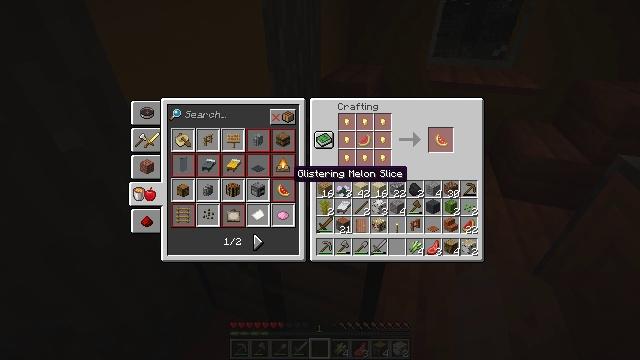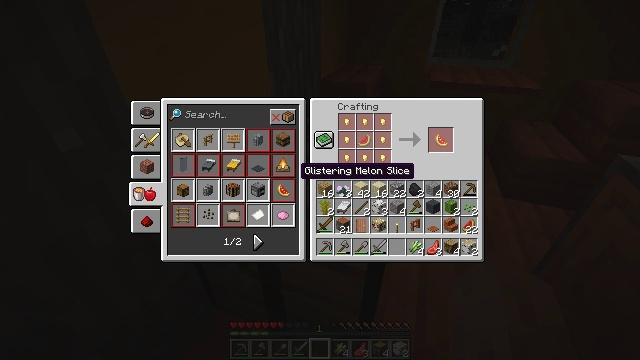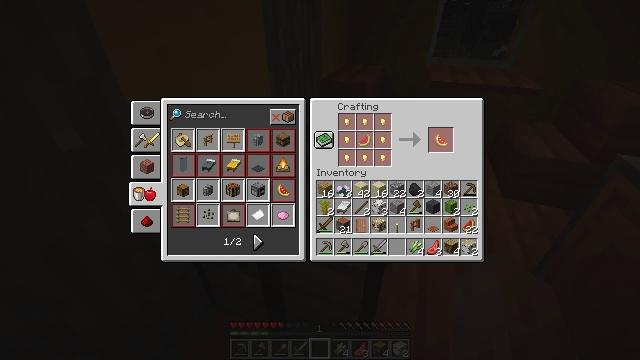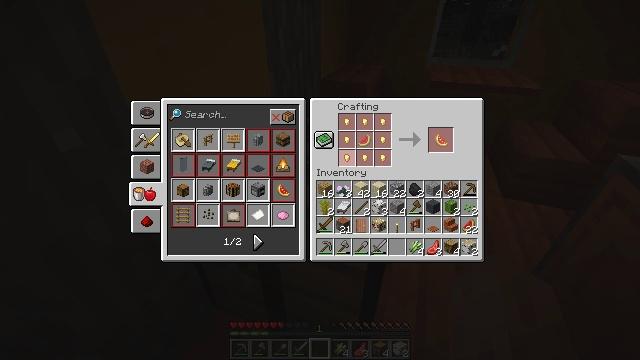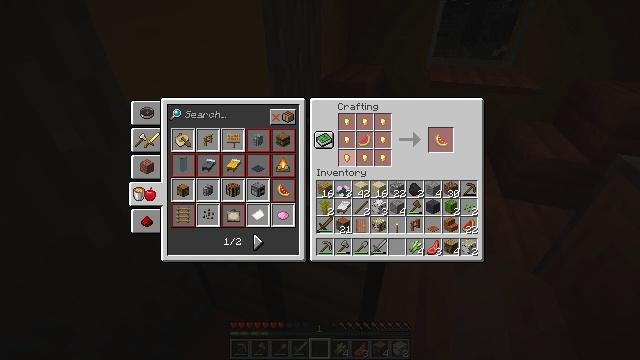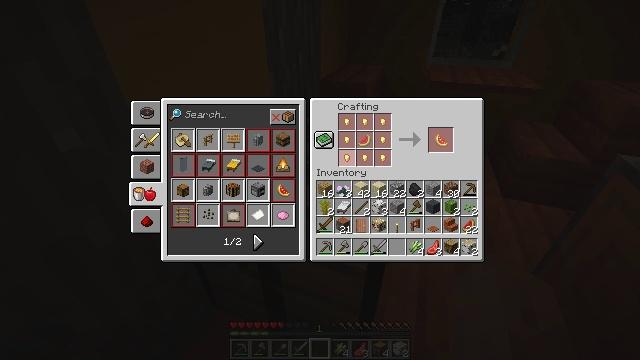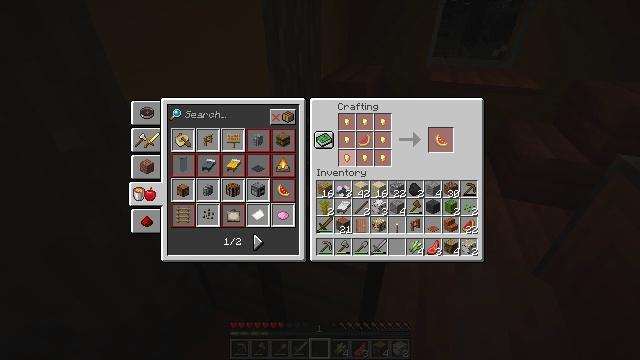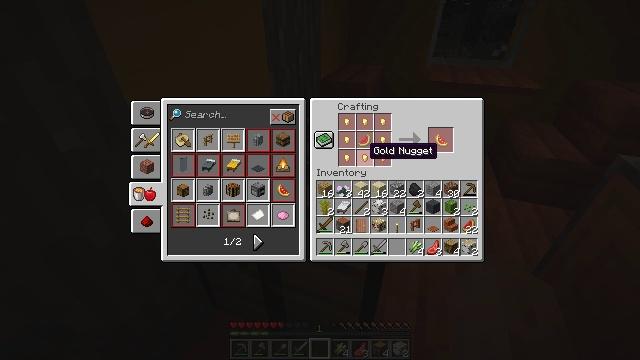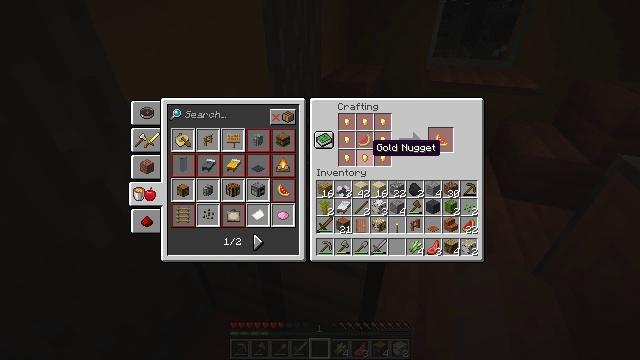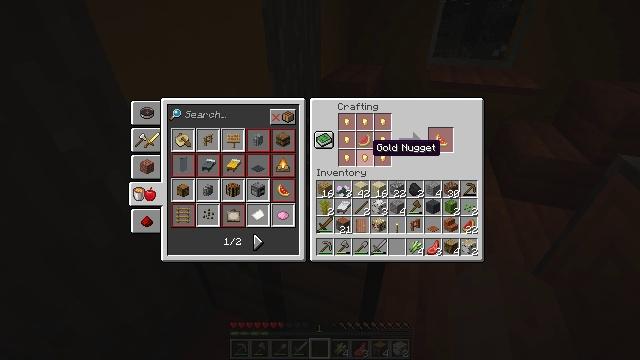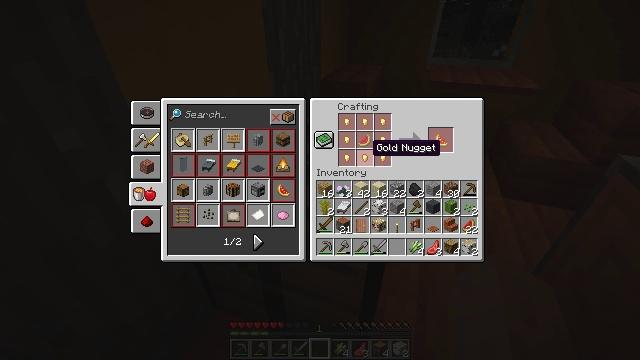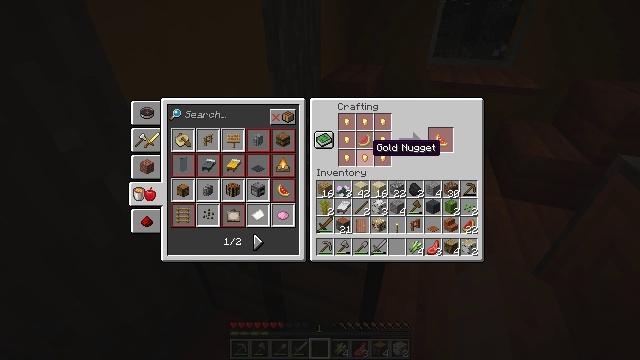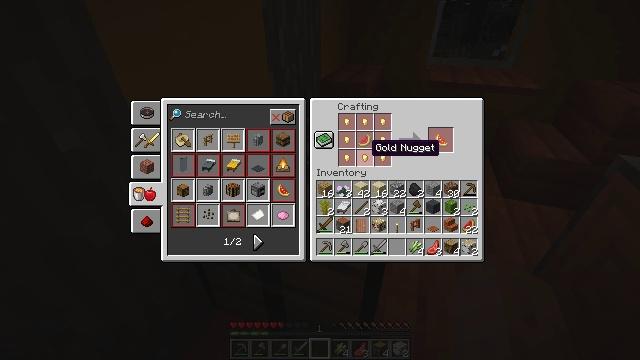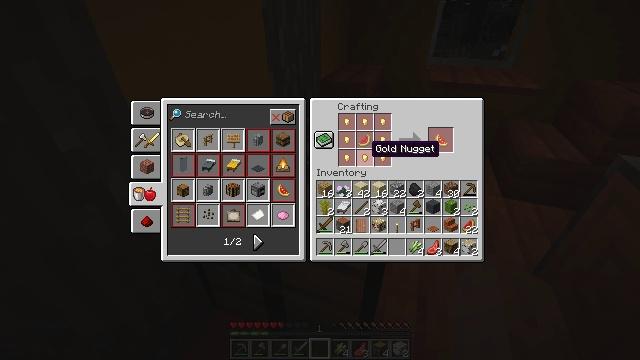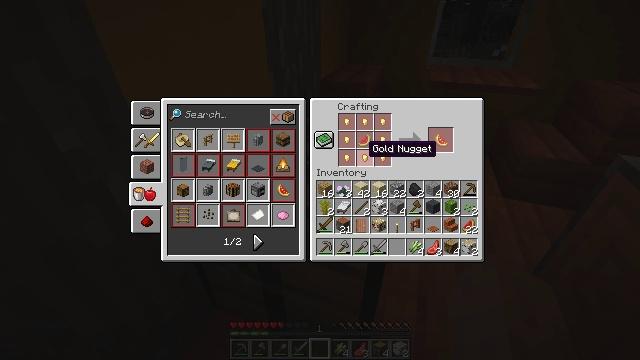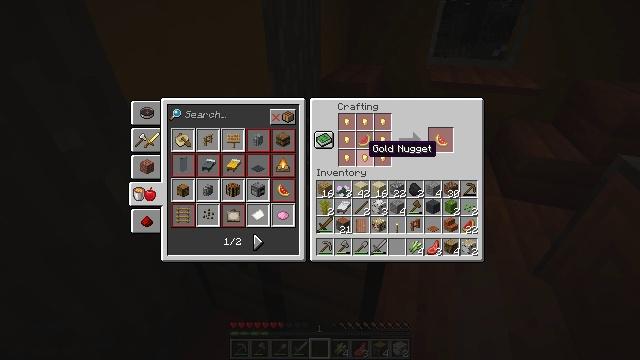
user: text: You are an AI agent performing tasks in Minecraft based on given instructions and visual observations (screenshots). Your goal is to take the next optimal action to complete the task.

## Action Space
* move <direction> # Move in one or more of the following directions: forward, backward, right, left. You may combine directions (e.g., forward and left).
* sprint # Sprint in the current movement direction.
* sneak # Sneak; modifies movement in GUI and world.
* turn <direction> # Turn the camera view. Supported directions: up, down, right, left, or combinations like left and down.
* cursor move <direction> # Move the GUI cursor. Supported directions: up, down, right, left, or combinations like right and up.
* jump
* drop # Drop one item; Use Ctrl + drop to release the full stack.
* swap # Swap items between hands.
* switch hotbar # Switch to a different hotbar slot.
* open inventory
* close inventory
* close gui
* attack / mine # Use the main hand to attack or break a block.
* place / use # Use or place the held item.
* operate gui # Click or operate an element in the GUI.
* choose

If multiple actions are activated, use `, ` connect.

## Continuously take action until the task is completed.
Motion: motion action
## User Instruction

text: Recycle the acacia pressure plate.
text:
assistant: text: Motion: cursor move right
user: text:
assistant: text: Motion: cursor move right
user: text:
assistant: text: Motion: cursor move right
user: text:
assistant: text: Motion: no_op
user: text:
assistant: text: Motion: no_op
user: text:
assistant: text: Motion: no_op
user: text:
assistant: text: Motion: cursor move right
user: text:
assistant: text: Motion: no_op
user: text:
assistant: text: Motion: no_op
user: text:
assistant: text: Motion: no_op
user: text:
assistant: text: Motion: no_op
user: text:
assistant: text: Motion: no_op
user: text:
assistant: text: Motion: no_op
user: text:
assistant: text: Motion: no_op
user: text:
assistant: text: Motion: no_op
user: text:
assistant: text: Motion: no_op
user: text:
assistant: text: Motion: no_op
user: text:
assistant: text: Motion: no_op
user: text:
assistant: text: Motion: no_op
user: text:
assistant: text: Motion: no_op
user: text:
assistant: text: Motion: no_op
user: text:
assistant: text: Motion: no_op
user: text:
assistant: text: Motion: no_op
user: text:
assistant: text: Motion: no_op
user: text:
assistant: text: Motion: no_op
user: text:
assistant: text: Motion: cursor move down
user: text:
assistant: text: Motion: cursor move left and down
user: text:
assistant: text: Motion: cursor move down
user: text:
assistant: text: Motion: cursor move up
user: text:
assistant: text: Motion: cursor move up